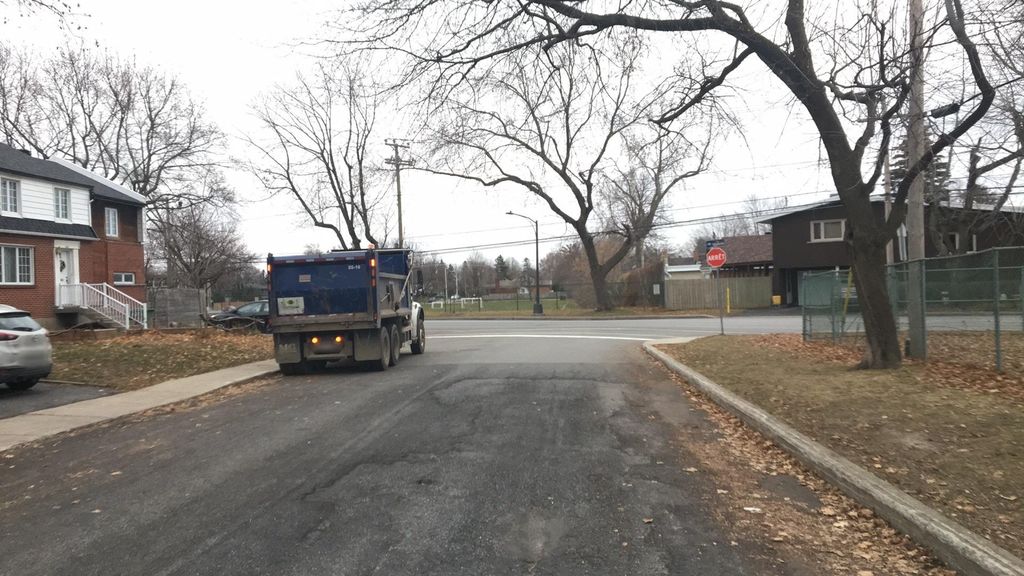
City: montreal